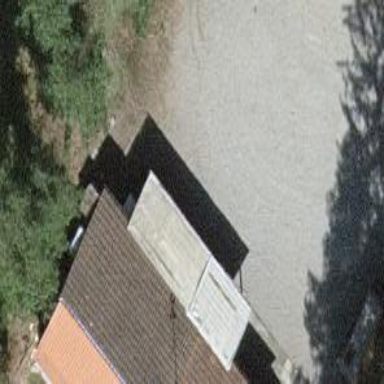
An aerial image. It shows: View of roof of building.